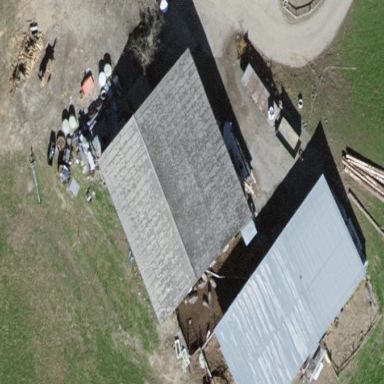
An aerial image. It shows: Shed.